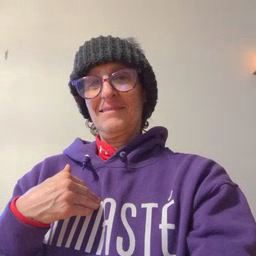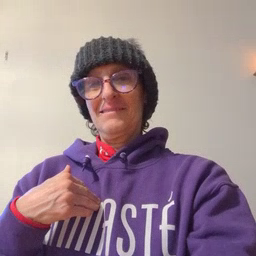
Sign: have